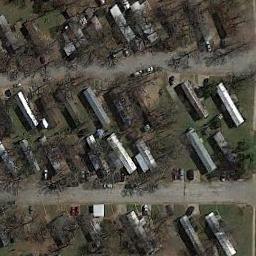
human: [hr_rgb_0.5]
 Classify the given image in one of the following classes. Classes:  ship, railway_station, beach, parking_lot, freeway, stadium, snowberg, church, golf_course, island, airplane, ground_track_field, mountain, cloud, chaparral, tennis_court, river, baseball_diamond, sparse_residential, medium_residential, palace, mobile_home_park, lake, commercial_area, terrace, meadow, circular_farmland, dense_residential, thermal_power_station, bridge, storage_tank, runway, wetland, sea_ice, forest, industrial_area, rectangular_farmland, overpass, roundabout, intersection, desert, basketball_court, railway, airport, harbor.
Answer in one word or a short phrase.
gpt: mobile_home_park